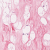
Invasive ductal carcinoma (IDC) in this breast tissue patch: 0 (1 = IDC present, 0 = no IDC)